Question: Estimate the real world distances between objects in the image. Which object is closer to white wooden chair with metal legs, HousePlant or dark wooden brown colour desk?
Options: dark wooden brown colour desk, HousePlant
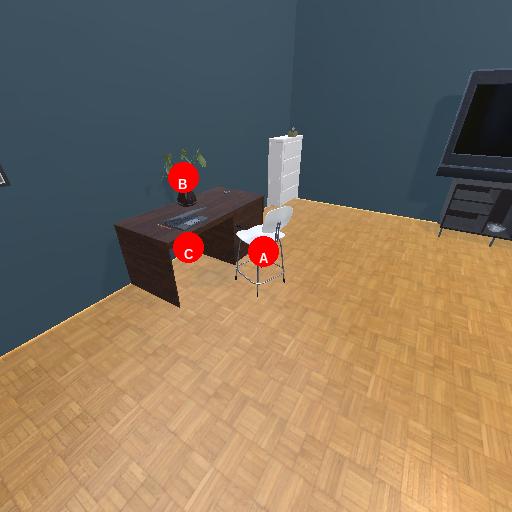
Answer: dark wooden brown colour desk